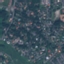
Land use / land cover: Residential